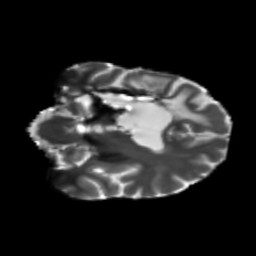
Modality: T2w
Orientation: coronal
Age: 31
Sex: female
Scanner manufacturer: siemens
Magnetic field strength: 3 T
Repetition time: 5.25 s
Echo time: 0.08 s